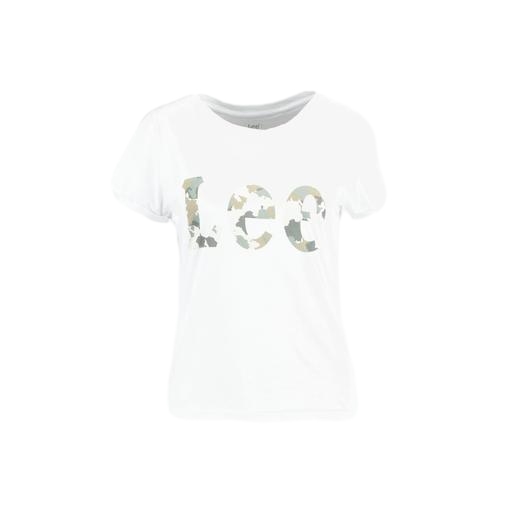
camo logo t-shirt, light ble tee, multicolor le t-shirt, white background